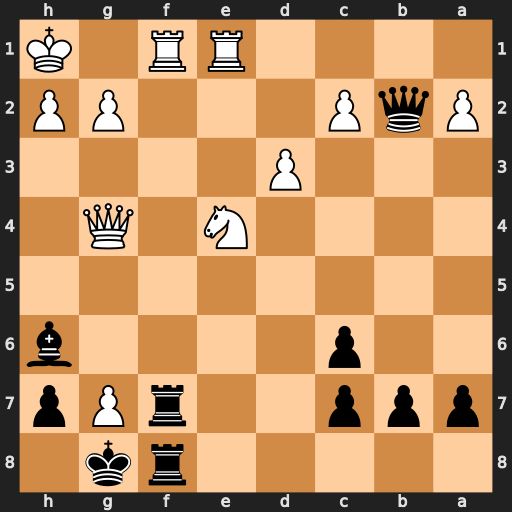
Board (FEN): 5rk1/ppp2rPp/2p4b/8/4N1Q1/3P4/PqP3PP/4RR1K
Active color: b
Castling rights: -
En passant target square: -
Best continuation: Rxf1+ Rxf1 Rxf1#